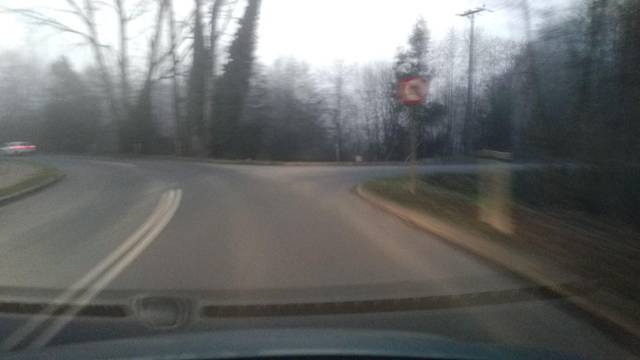
Region: Chile
Coordinates: -39.799, -73.25